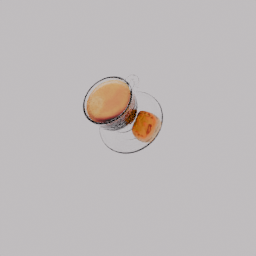
Label: mechanical